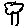
Label: tree